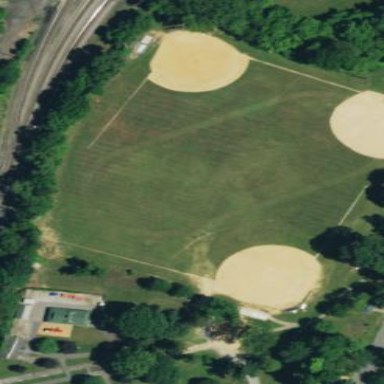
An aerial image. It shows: Baseball pitch for leisure and sports activities.